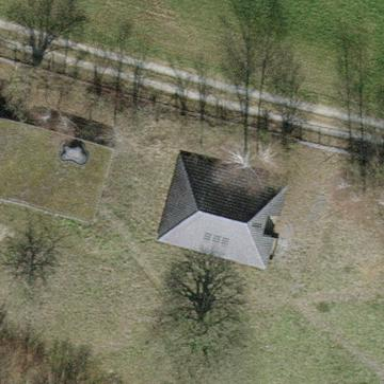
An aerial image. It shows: Shed.